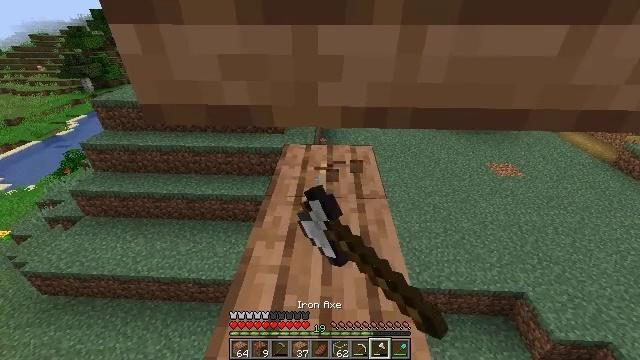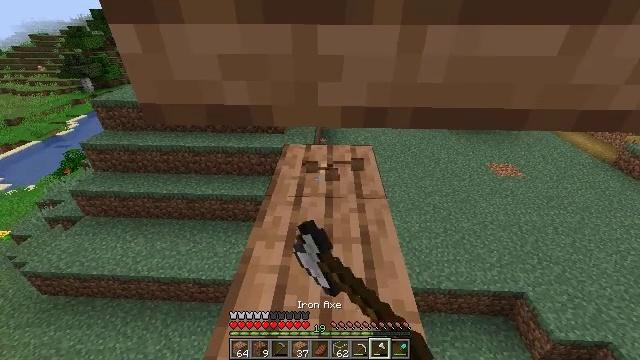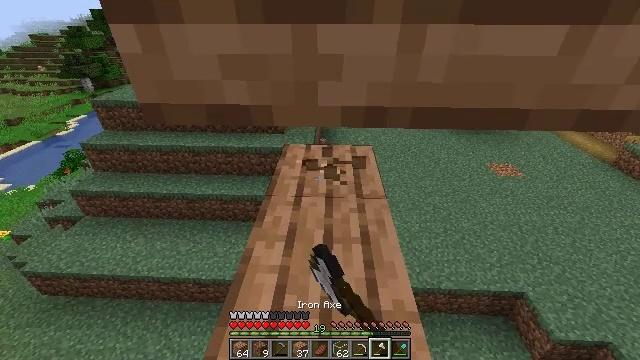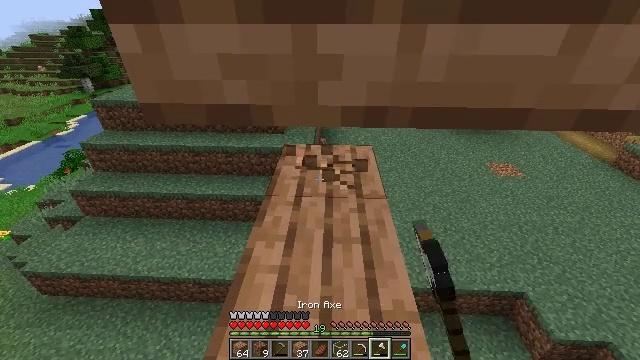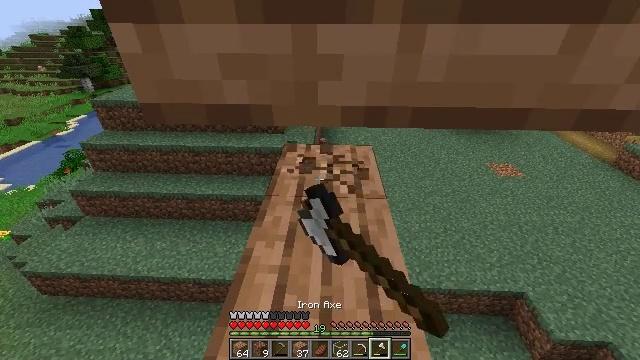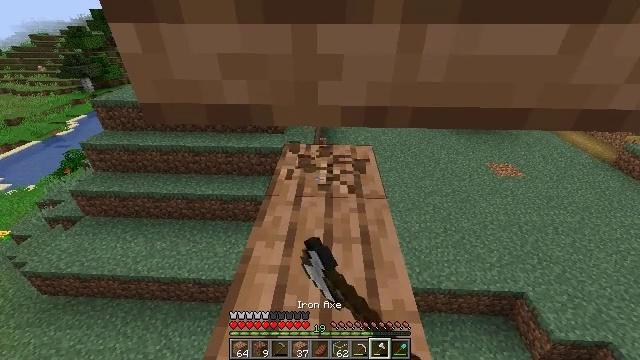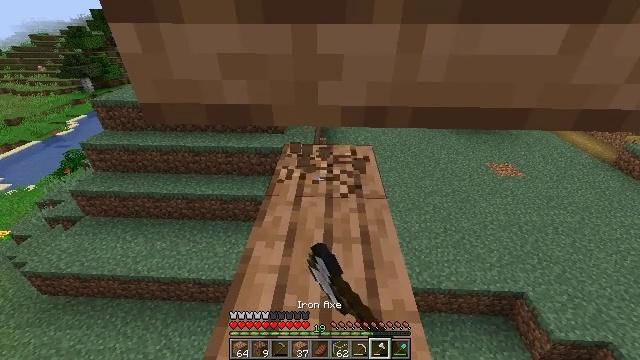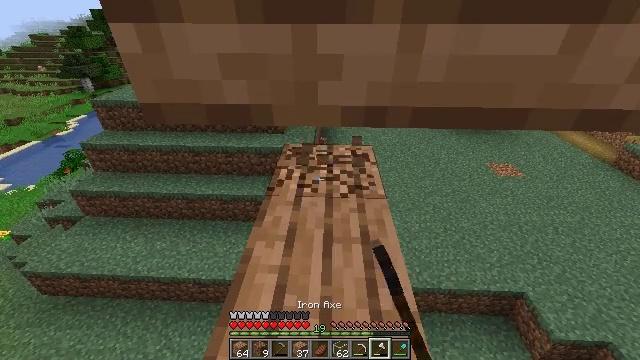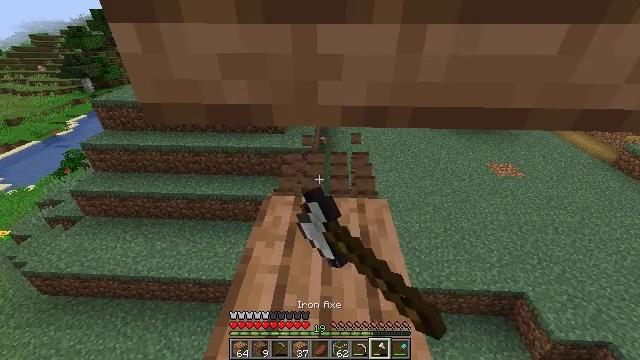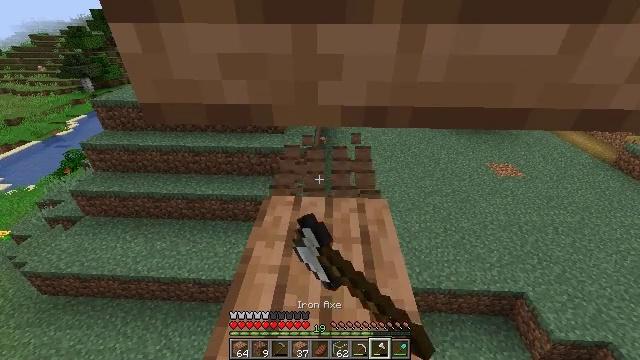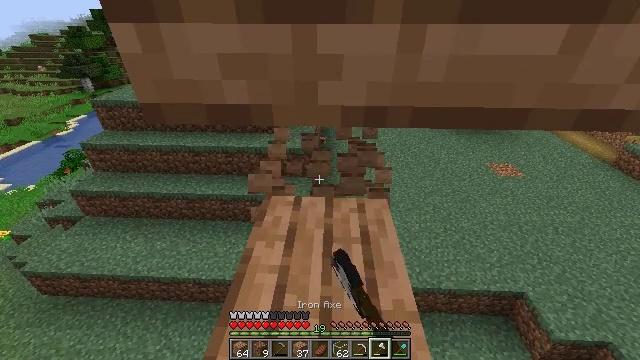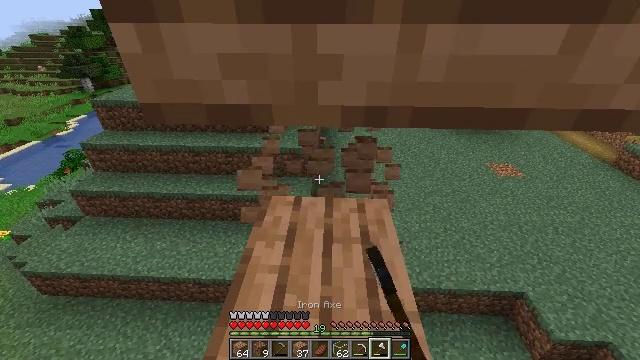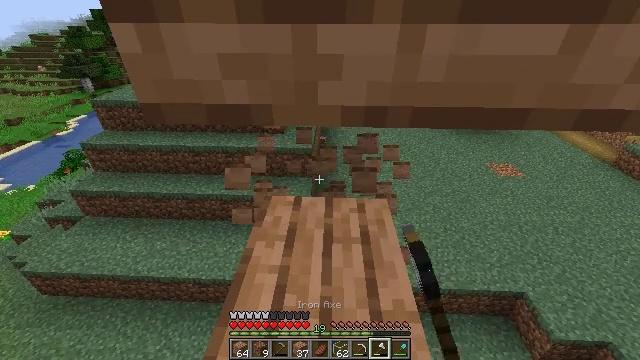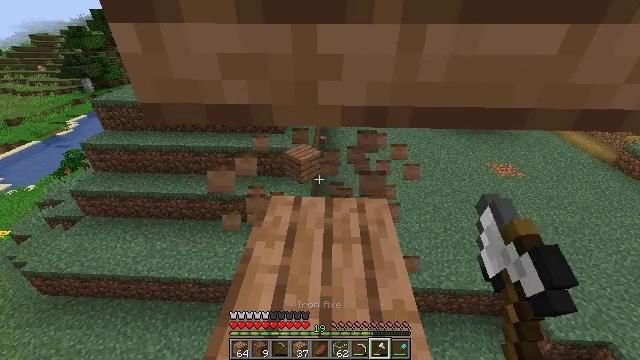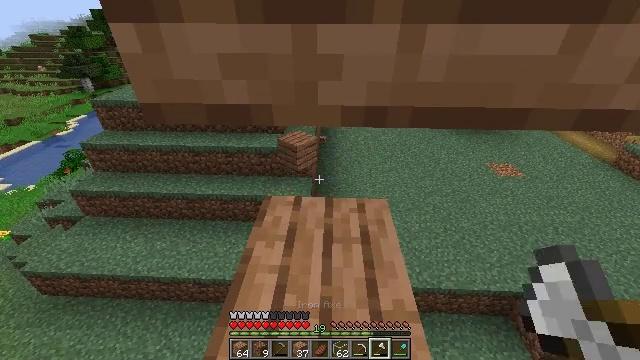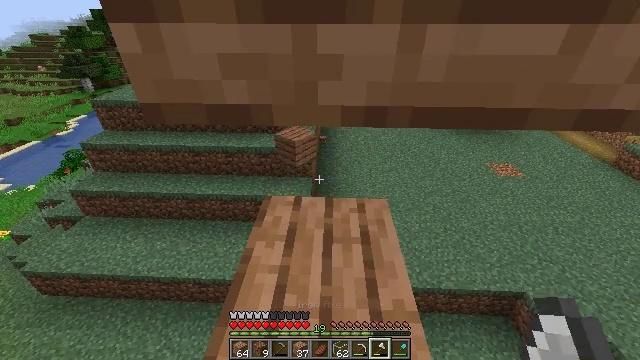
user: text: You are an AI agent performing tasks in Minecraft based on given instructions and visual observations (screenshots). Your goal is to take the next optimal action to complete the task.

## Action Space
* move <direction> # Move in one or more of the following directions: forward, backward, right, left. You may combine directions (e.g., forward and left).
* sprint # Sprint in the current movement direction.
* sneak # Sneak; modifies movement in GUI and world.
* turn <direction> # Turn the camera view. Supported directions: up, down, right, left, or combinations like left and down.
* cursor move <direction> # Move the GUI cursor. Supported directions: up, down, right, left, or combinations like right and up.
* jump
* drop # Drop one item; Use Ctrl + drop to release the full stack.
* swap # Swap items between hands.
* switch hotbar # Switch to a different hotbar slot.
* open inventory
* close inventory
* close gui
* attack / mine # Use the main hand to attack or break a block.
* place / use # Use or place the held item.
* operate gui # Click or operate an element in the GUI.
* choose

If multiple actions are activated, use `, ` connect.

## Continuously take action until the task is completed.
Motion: motion action
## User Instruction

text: Attack the jungle planks to collect them.
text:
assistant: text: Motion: sneak, attack / mine
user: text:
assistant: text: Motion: sneak, attack / mine
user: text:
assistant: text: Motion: sneak, attack / mine
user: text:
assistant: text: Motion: sneak, attack / mine
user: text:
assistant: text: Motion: sneak, attack / mine
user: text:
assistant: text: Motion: sneak, attack / mine
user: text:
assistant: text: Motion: sneak, attack / mine
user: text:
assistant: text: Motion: sneak, attack / mine
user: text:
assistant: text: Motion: sneak, attack / mine
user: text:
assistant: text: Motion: sneak, attack / mine
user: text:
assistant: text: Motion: sneak, attack / mine
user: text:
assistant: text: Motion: sneak, attack / mine
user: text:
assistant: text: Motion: sneak, attack / mine
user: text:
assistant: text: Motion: sneak, attack / mine
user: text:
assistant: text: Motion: sneak, attack / mine
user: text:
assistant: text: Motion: sneak, turn down, attack / mine
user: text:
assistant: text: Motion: sneak, turn down, attack / mine
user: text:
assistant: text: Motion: sneak, turn down, attack / mine
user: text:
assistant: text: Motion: sneak, attack / mine
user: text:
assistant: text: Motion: sneak, attack / mine
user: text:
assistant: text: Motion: sneak, attack / mine
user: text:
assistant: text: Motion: sneak, attack / mine
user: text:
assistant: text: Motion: sneak, attack / mine
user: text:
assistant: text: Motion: sneak, attack / mine
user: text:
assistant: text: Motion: sneak, attack / mine
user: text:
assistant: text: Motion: sneak, attack / mine
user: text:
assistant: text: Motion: sneak, attack / mine
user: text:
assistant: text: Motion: sneak, attack / mine
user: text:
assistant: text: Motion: sneak, attack / mine
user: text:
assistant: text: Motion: sneak, attack / mine